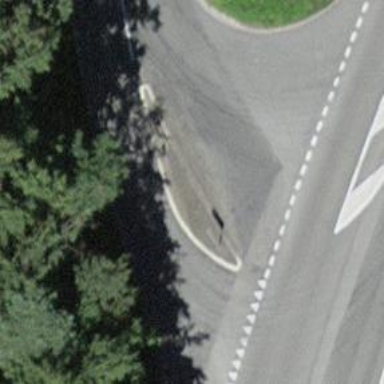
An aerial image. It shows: Traffic calming island.